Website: crate-barrel
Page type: delivery-shipping
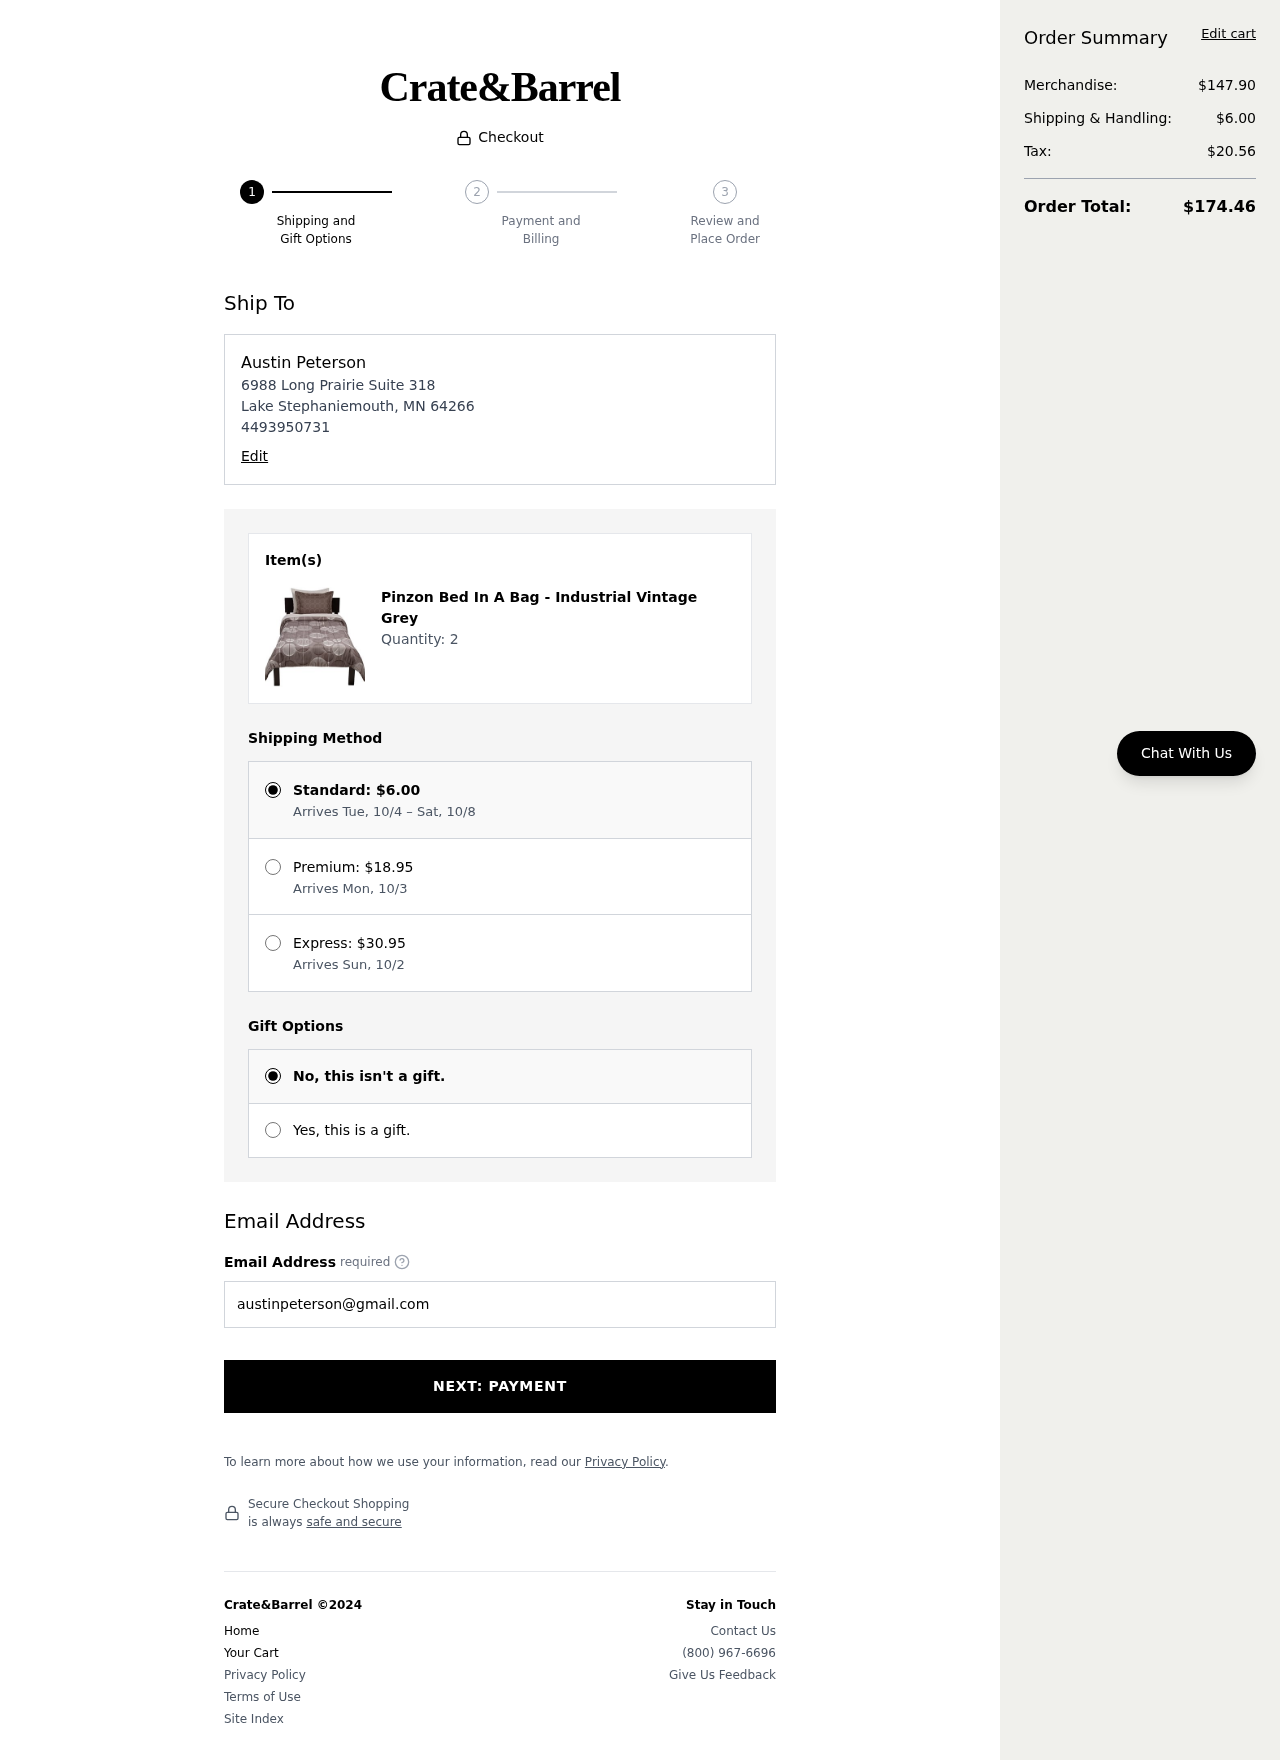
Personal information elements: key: PII_EMAIL
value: austinpeterson@gmail.com
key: PII_FULLNAME
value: Austin Peterson
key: PII_PHONE
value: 4493950731
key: PII_STREET
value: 6988 Long Prairie Suite 318
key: PII_CITY_STATE_ZIP
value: Lake Stephaniemouth, MN 64266
Product elements: key: PRODUCT1_NAME
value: Pinzon Bed In A Bag - Industrial Vintage Grey
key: PRODUCT1_QUANTITY
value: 2
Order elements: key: ORDER_SHIPPING_COST
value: $6.00
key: ORDER_SHIPPING_DATE
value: Arrives Tue, 10/4 – Sat, 10/8
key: ORDER_PREMIUM_SHIPPING
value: $18.95
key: ORDER_PREMIUM_DATE
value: Arrives Mon, 10/3
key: ORDER_EXPRESS_SHIPPING
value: $30.95
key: ORDER_EXPRESS_DATE
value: Arrives Sun, 10/2
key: ORDER_SUBTOTAL
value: $147.90
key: ORDER_TAX
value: $20.56
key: ORDER_TOTAL
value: $174.46